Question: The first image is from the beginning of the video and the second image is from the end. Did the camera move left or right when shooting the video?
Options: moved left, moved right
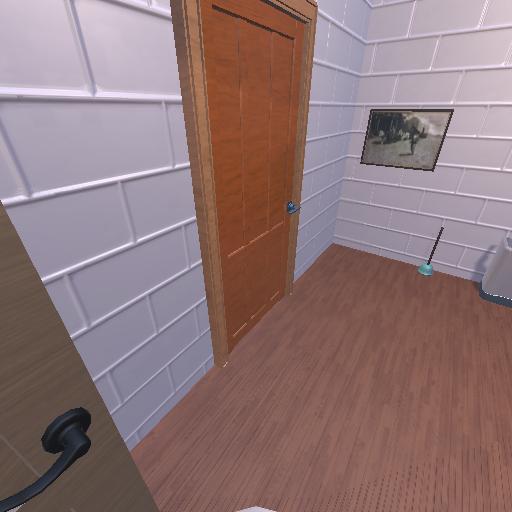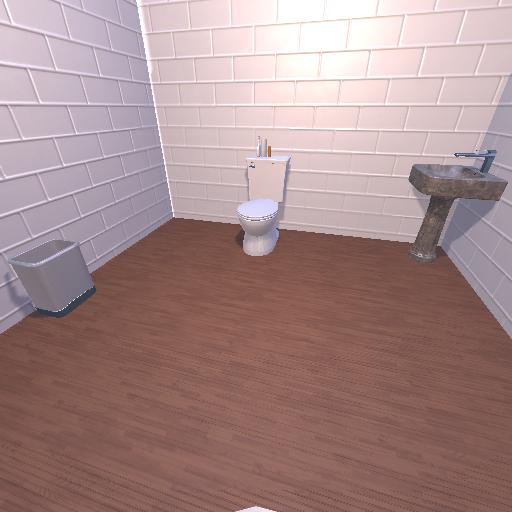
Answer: moved left